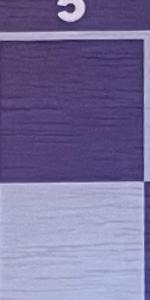
Label: Empty